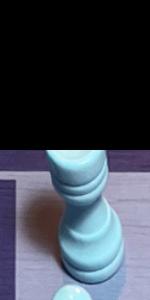
Label: Rook_White